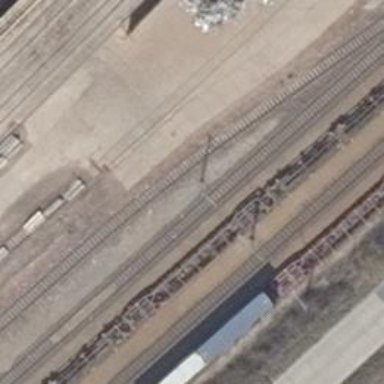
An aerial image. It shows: Railway yard.